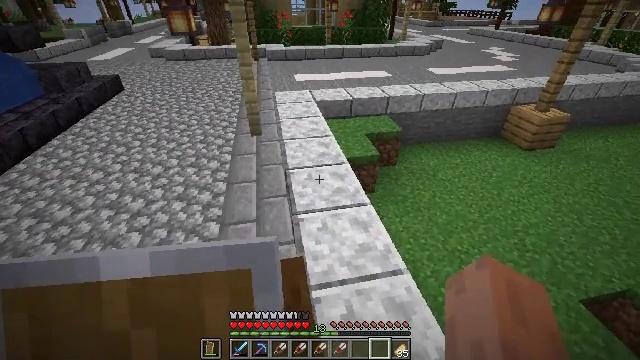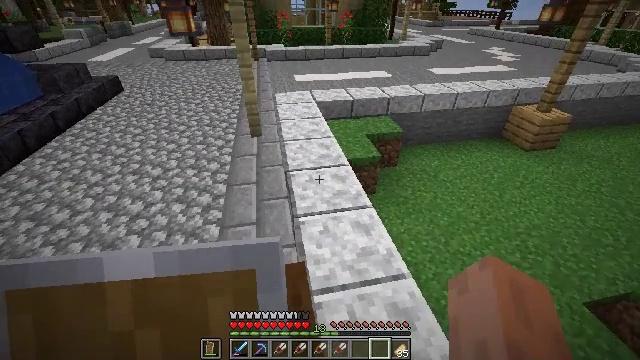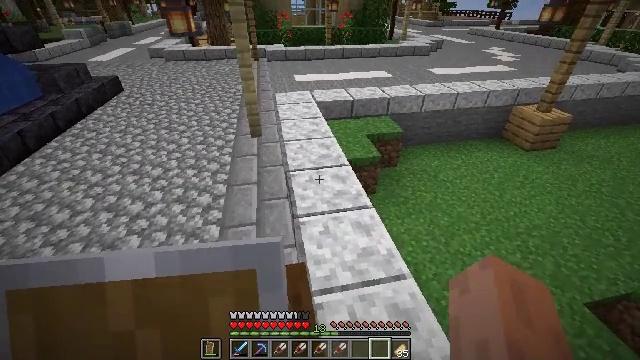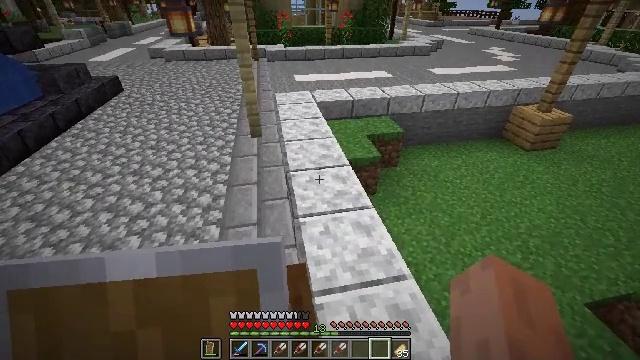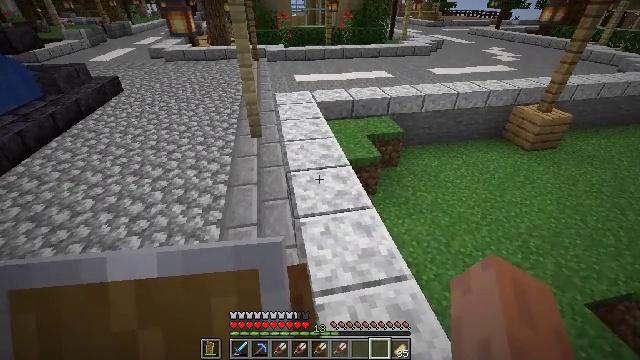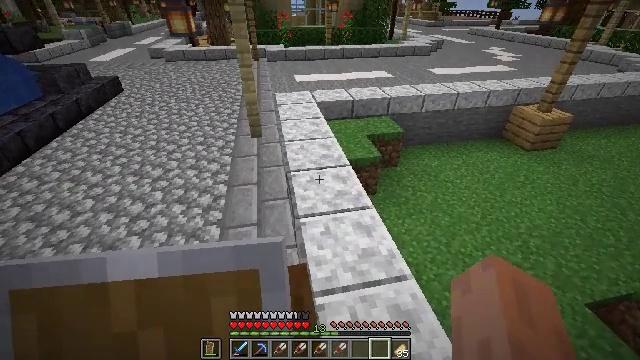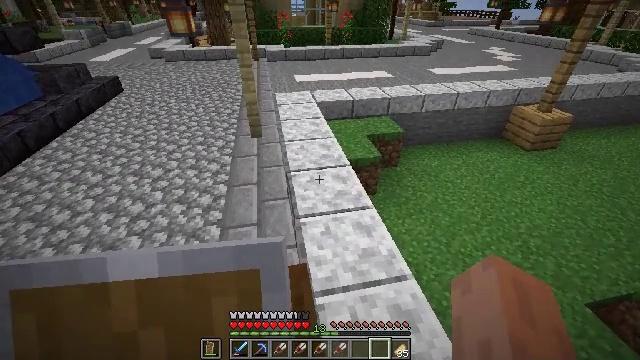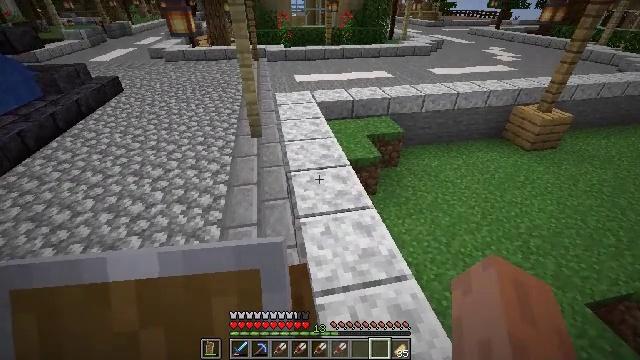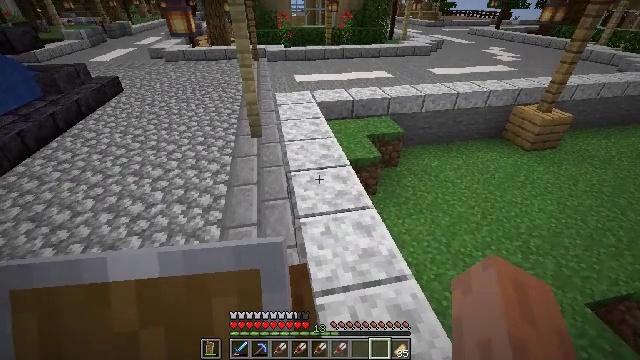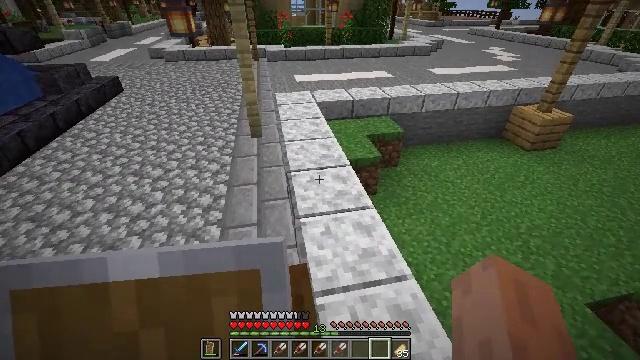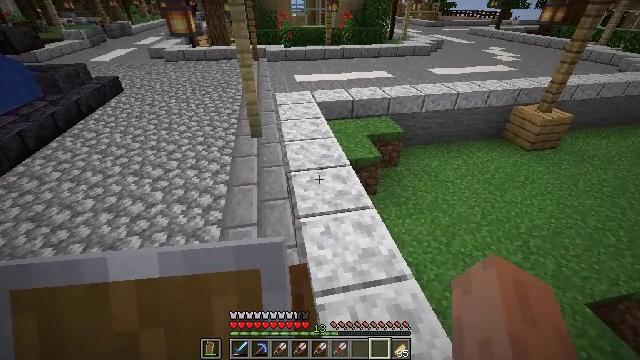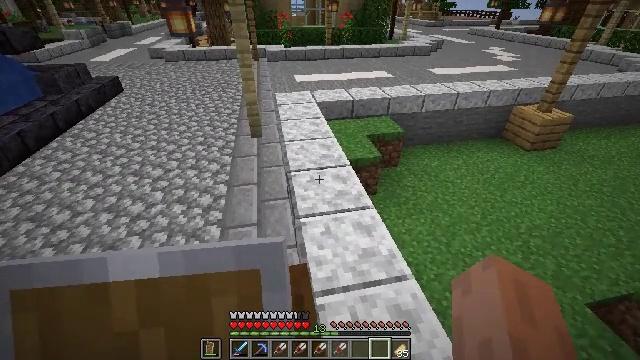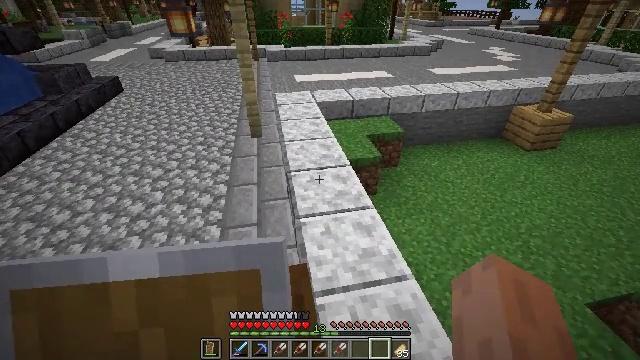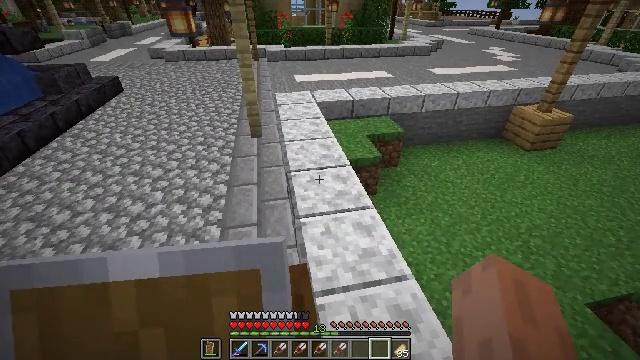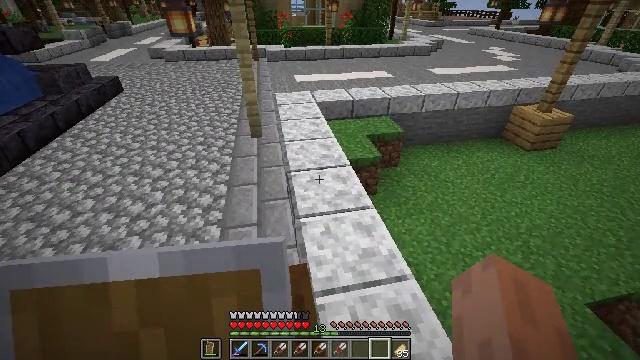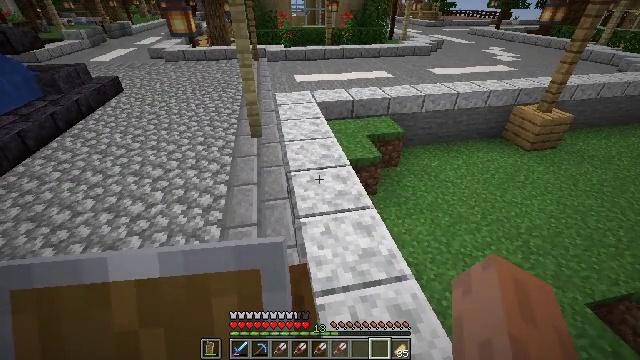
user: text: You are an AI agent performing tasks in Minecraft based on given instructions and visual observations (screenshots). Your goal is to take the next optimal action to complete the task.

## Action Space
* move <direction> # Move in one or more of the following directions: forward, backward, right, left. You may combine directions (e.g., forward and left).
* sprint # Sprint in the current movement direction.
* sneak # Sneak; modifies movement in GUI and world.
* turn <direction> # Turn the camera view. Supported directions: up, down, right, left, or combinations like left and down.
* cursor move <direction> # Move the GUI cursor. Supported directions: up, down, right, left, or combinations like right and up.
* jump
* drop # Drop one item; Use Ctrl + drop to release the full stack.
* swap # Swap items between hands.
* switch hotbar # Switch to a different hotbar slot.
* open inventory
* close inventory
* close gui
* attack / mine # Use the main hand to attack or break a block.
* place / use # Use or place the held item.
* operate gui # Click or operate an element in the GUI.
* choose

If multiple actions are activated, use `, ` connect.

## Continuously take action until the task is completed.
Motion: motion action
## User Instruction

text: Harvest birch leaves for decorations.
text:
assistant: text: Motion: no_op
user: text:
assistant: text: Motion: no_op
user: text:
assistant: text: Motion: no_op
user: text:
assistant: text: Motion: no_op
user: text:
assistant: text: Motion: no_op
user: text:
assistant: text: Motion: no_op
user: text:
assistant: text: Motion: no_op
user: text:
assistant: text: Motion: no_op
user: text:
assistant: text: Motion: no_op
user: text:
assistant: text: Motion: no_op
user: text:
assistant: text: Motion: no_op
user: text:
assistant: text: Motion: no_op
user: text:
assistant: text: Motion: no_op
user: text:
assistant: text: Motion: no_op
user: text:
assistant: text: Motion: no_op
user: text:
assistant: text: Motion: no_op
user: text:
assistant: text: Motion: no_op
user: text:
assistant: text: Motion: no_op
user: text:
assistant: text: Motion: no_op
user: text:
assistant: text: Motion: no_op
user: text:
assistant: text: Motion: no_op
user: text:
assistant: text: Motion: no_op
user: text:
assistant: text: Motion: no_op
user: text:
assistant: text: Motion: no_op
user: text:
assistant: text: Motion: no_op
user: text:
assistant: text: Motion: turn right and up
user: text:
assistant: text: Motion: turn right and up
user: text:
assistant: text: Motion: move left, turn right
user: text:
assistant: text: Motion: move left, turn right and up
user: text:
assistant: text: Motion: move left, turn right